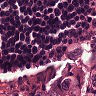
Metastatic tissue present: yes